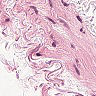
Metastatic tissue present: no